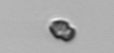
Label: Heterocapsa_rotundata